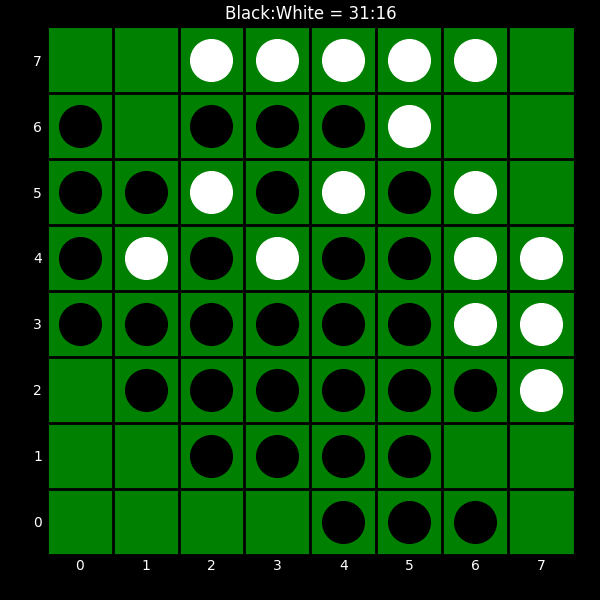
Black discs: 31
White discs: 16